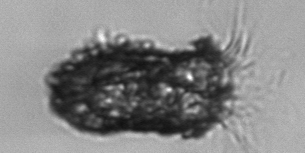
Label: Tintinnopsis